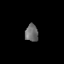
Tissue: skin
Cell type: Epithelial cells
Senescence score: 0.2718
Nuclear area (px): 226
Mean DAPI intensity: 107.049